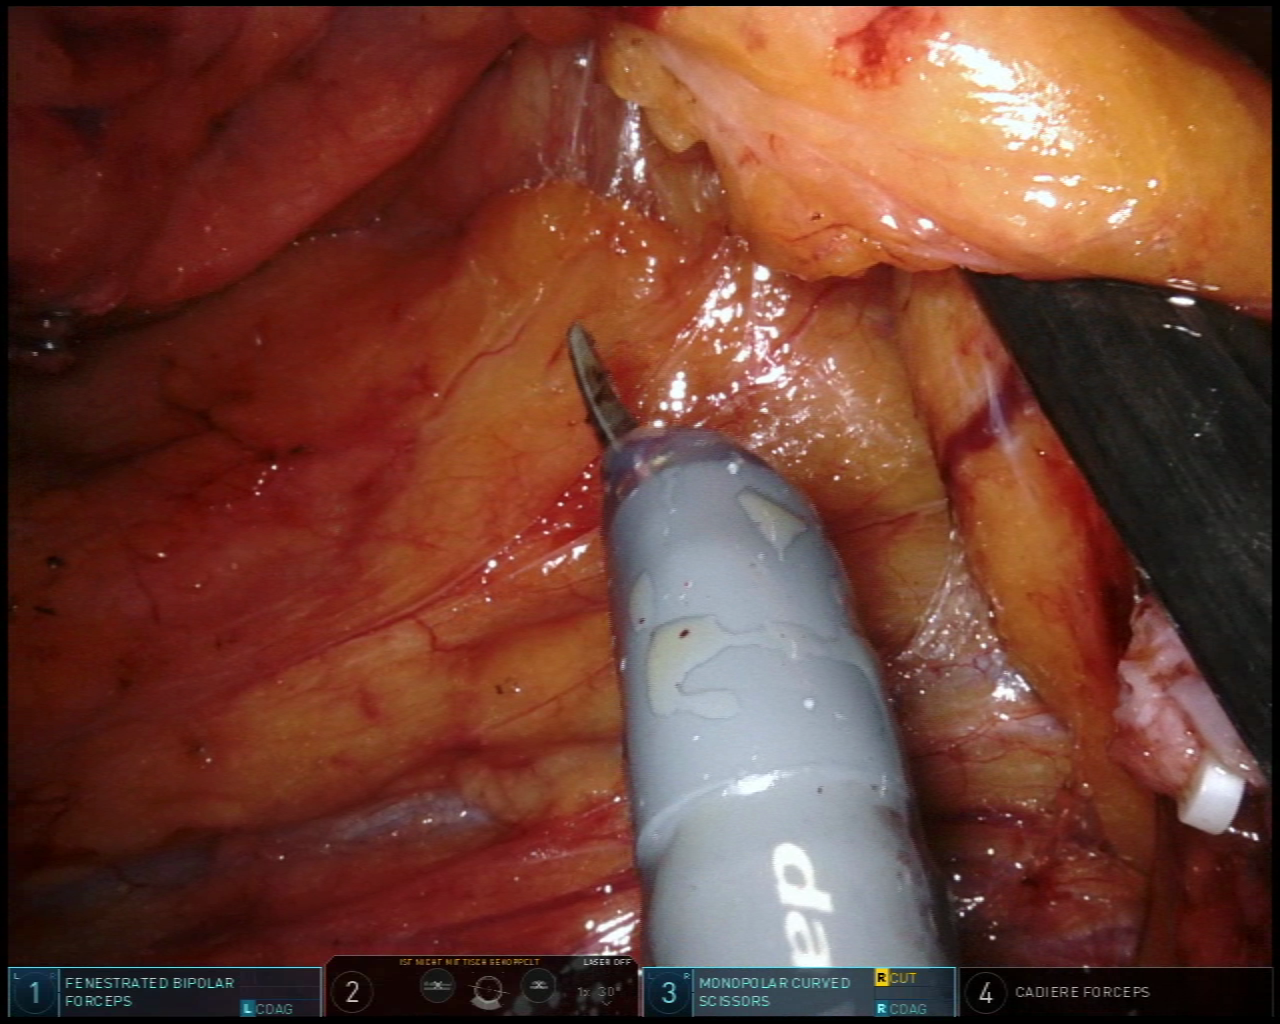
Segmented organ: ureter
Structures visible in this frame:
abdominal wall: no
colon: no
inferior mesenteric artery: no
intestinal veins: no
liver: no
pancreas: no
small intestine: no
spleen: no
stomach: no
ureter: yes
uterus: no
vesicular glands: no